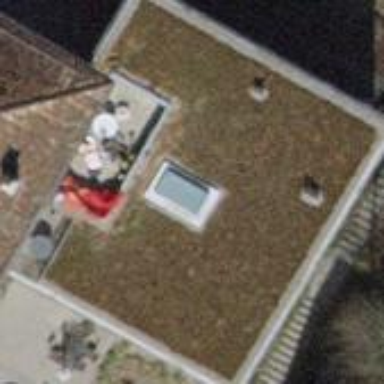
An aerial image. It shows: Building with flat roof.